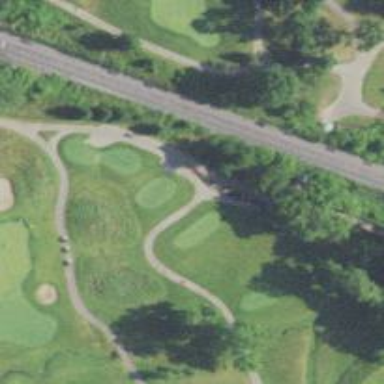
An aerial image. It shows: Path used for both walking and golf.